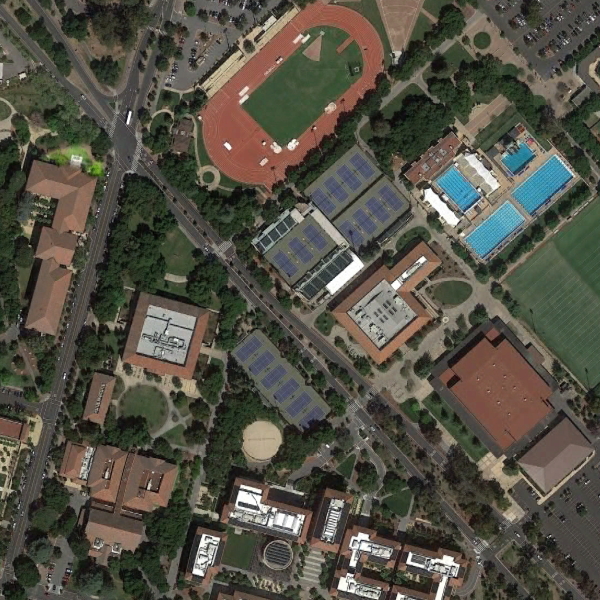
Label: School